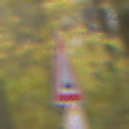
Verkehrszeichen: UnebeneFahrbahn
Zusatzzeichen unten: VerbotUeberholenEinspurigeFahrzeuge
Umgebung: Outdoor, Nature
Tageszeit: MorningAfternoon
Wetter: Overcast
Licht: Natural
Jahreszeit: Autumn
Kontrast: LowContrast